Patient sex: M
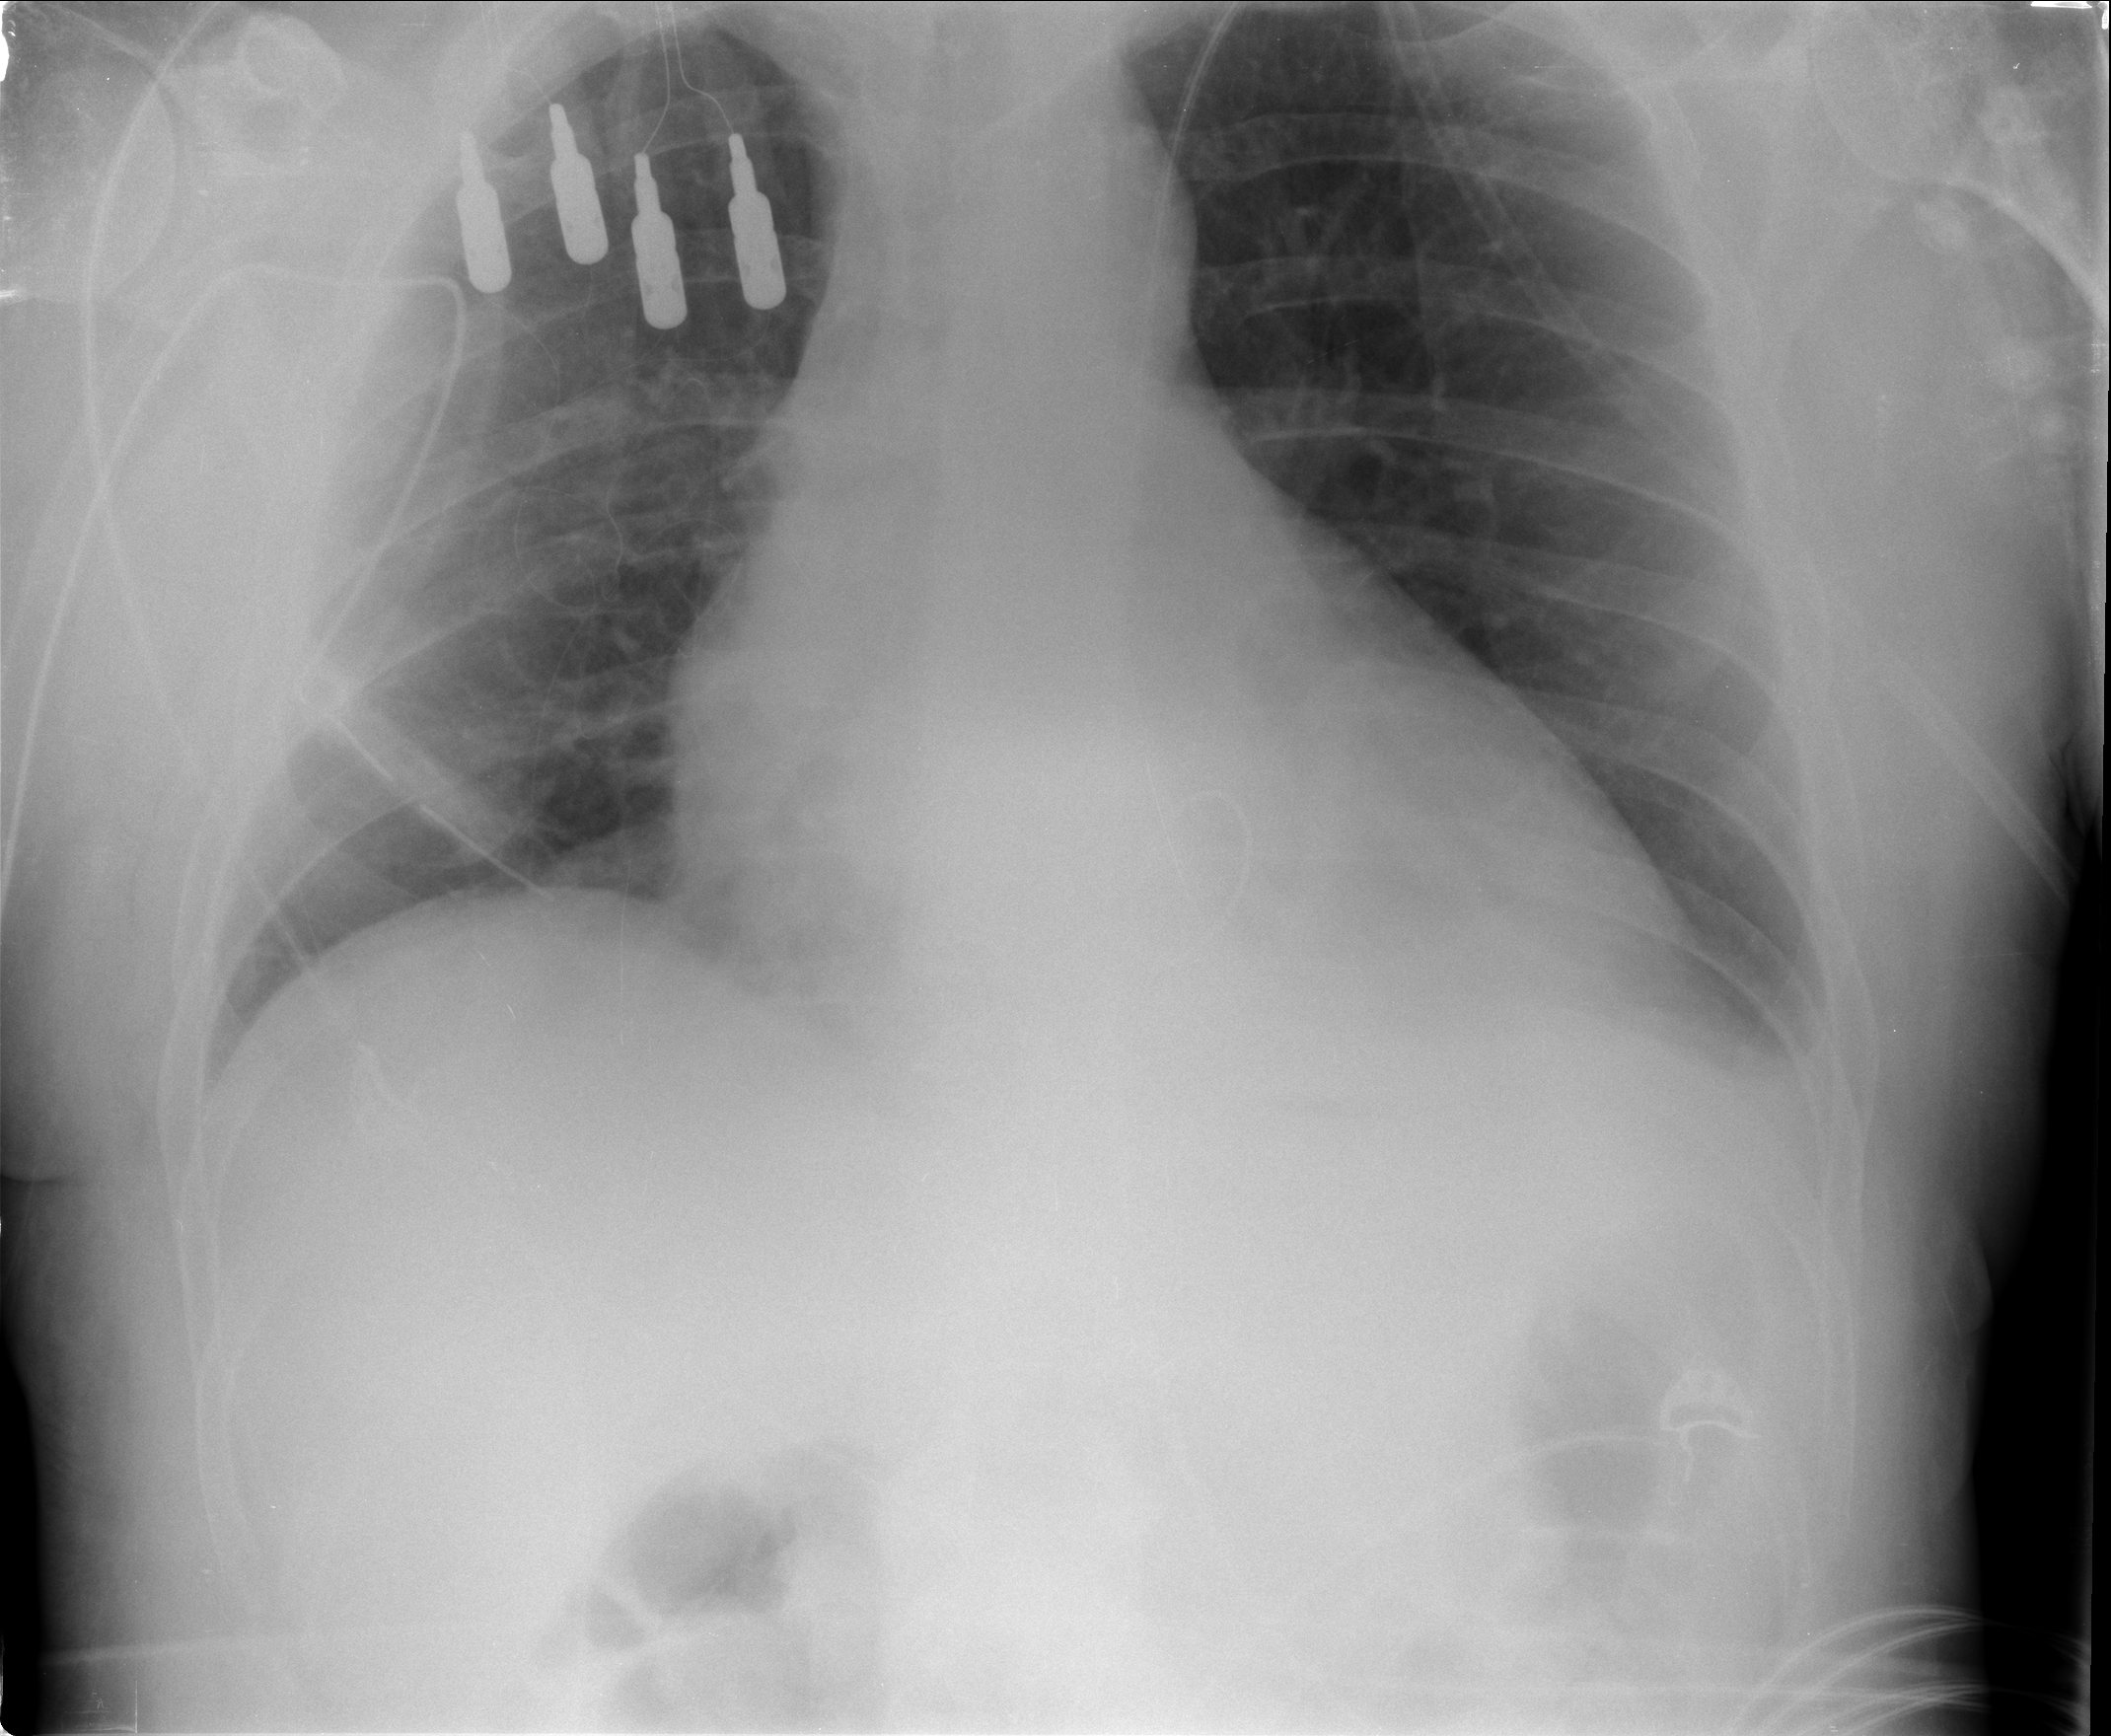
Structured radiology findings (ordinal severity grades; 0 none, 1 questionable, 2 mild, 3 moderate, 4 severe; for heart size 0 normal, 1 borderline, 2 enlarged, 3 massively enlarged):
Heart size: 2
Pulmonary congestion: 1
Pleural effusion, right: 0
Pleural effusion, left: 2
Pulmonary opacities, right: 0
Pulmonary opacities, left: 0
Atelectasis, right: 1
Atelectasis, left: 2